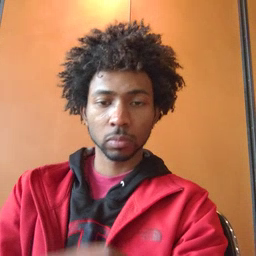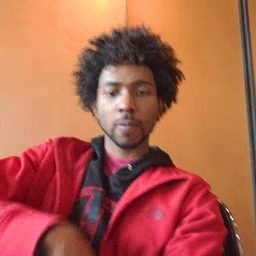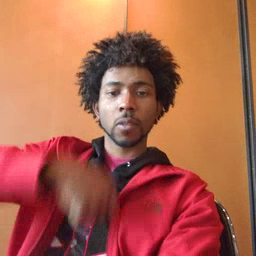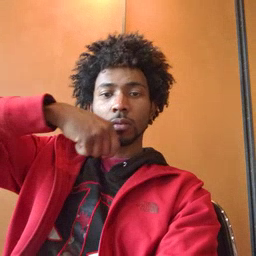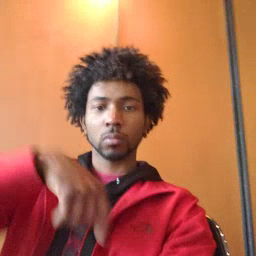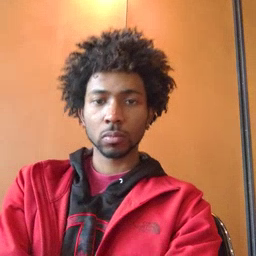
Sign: zipper